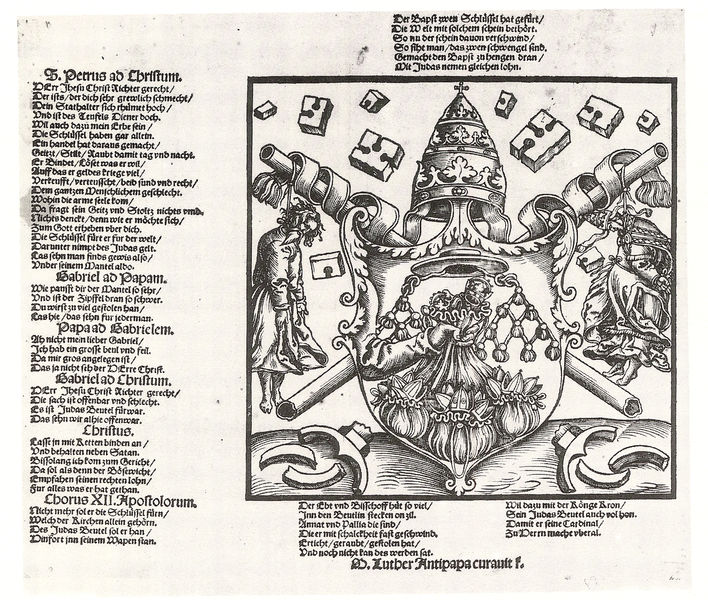
Titel: Das Spottwappen des Papstes
Künstler: Monogrammist BP
Institution: (Seriendruck)
Schlagwörter: hand, mann, weiß, grau, schwarz, zeichnung, haube, arm, bibel, gesicht, leiche, rahmen, tod, tot, toter, trauer, bild, kirche, krone, holzschnitt, schrift, säcke, grafik, graphik, vergilbt, linien, spalten, rand, sepia, seile, könig, papst, karikatur, deutsch, hängen, stangen, buch, kreuz, stücke, druck, schwarzweiss, schraffur, stich, illustration, text, zeitung, helm, beutel, wappen, anklage, mitra, tiara, opfer, aufgehängt, schlüssel, zeilen, gothik, kupferstich, quadrat, gerollt, zerbrochen, flugblatt, altdeutsch, gekreuzt, insignien, scherben, latein, lateinisch, teile, königreich, graohik, bruch, andreaskreuz, gebrochen, spalte, pamphlet, puzzle, gehängt, geldsack, gehängter, altschrift, erhängen, erhängt, bausteine, bruchstücke, bofen, gehenkter, papstwappen, erhängter, gehenkt, papsttum, folterinstrumente, erhängte, puzzleteile, puzzelteile, fl.ter, gothikschrift, aufgahängt